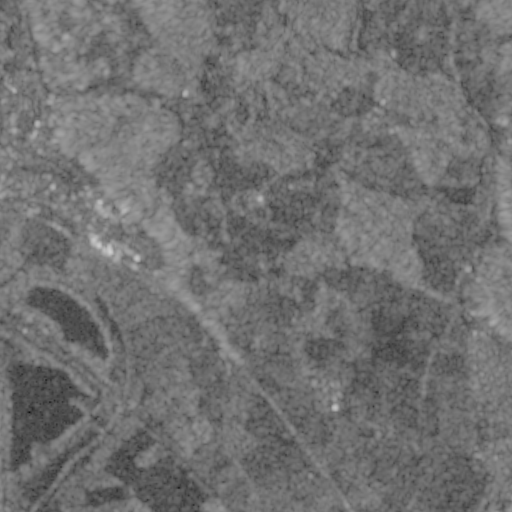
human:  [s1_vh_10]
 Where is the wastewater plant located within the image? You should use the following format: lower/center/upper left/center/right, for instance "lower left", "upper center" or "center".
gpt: The wastewater plant is located in the center left of the image.
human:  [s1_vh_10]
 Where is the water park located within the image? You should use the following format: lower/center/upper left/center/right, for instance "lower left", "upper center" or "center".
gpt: The water park is located in the lower right of the image.
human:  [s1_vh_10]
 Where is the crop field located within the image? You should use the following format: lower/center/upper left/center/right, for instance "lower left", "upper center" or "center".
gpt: There is no crop field in the image.

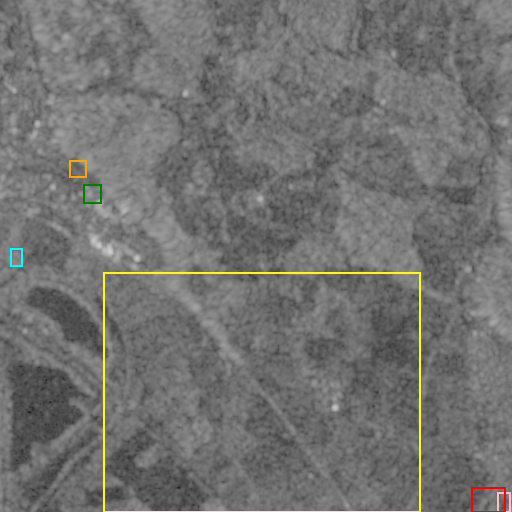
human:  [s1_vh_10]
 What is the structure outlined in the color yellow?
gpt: The structure outlined in yellow is a crop field.
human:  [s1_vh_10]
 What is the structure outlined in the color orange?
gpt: The structure outlined in orange is a park.
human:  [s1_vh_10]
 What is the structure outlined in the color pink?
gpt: The structure outlined in pink is a parking lot.
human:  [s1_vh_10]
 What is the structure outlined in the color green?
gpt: The structure outlined in green is a power substation.
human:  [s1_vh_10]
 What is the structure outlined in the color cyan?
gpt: The structure outlined in cyan is a wastewater plant.
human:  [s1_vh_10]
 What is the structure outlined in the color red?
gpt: The structure outlined in red is a water park.
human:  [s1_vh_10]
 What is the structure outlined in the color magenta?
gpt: There is no magenta outline.